Question: I have a pure ActionScript 3 problem, but the simplified test case I've prepared is in Flex 4 for better visibility (the source code is below):

Since Flash Player 11 / AIR 3 support JSON natively, I've decided to move a multiplayer game, which used XML for communicating with server, to JSON.
But I have a frustrating problem, that given two Objects like
'''
{ 9013: [
"OK305894249541",
"OK151358069597",
"OK515549948434",
] },
{ 8991: [
"OK253525117889",
"OK529081480134",
] },
'''
I don't know
The "9013" and "8991" in the example above are game numbers.
The "OKxxxx" strings represent players.
A game is "full" when it holds 3 players, "vacant" otherwise.
Here is my very simple :
'''
<s:Application
xmlns:fx="http://ns.adobe.com/mxml/2009"
xmlns:s="library://ns.adobe.com/flex/spark"
xmlns:mx="library://ns.adobe.com/flex/mx"
creationComplete="init(event)">
<fx:Declarations>
<s:RadioButtonGroup id="_filter" change="handleRadio(event);" />
</fx:Declarations>
<fx:Script>
<![CDATA[
import mx.collections.ArrayCollection;
import mx.events.FlexEvent;
[Bindable]
private var _games:ArrayCollection = new ArrayCollection();
[Bindable]
private var _all:uint = 0;
[Bindable]
private var _vac:uint = 0;
[Bindable]
private var _full:uint = 0;
private function vacantGame(obj:Object):Boolean {
// XXX how to implement?
// XXX return true if obj has less than 3 players
return true;
}
private function fullGame(item:Object):Boolean {
// XXX how to implement?
// XXX return true if obj has exactly 3 players
return true;
}
private function init(event:FlexEvent):void {
var i:uint;
_games.source = OBJ['games'];
_all = _games.length;
_vac = 0;
for (i = 0; i < _games.length; i++)
if (vacantGame(_games[i]))
_vac++;
_full = 0;
for (i = 0; i < _games.length; i++)
if (fullGame(_games[i]))
_full++;
}
private function handleRadio(event:Event):void {
switch (_filter.selection) {
case _allBtn:
_games.filterFunction = null;
break;
case _vacBtn:
_games.filterFunction = vacantGame;
break;
case _fullBtn:
_games.filterFunction = fullGame;
break;
}
_games.refresh();
}
private const OBJ:Object = {
lobby: [
"OK108900197210",
"OK266559712237",
"DE6577",
"DE7981",
"OK225312168135",
"OK20629248715",
"DE7880",
],
games: [
{ 0: [] },
{ 9012: [
"VK48058967",
"MR14315189992643135976",
"OK10218913103",
] },
{ 9013: [
"OK305894249541",
"OK151358069597",
"OK515549948434",
] },
{ 8991: [
"OK253525117889",
"OK529081480134",
] },
{ 8937: [
"OK304672497140",
"VK90145027",
"OK338360548262",
] },
{ 9005: [
"OK40798070412",
"DE7979",
"OK531589632132",
] },
{ 9010: [
"OK357833936215",
] },
]
};
]]>
</fx:Script>
<s:HGroup verticalAlign="baseline">
<s:Label text="Games:" />
<s:RadioButton id="_allBtn" group="{_filter}" label="All: {_all}" selected="true" />
<s:RadioButton id="_vacBtn" group="{_filter}" label="Vacant: {_vac}" />
<s:RadioButton id="_fullBtn" group="{_filter}" label="Full: {_full}" />
</s:HGroup>
</s:Application>
'''
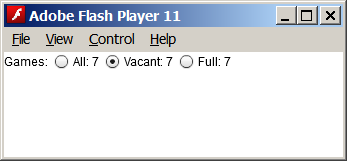
Answer: The right answer is to rethink your data structure.
Drop the surrounding array, all games have a unique ID anyway.
But if you insist on using it as above, you can do the following:
'''
private function vacantGame(obj:Object):Boolean{
for( var gameNumber : String in obj ){
var players : Array = obj[ gameNumber ]
return players.length < 3
}
return false;
}
'''
The better way:
'''
games: {
0: [],
9012: [
"VK48058967",
"MR14315189992643135976",
"OK10218913103",
],
9013: [
"OK305894249541",
"OK151358069597",
"OK515549948434",
],
...
}
'''
then
'''
for( var gameNumber : String in OBJ.games ){
var players : Array = OBJ.games[ gameNumber ];
if( players.length < 3 ){
//vacant
}else{
//full
}
}
'''